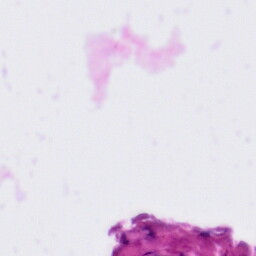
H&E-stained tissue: Tonsil